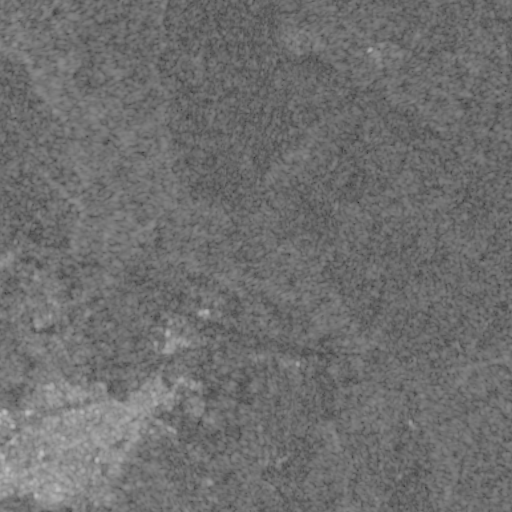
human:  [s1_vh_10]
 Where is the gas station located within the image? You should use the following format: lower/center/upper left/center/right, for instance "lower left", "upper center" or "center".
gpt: The gas station is located in the lower left of the image.
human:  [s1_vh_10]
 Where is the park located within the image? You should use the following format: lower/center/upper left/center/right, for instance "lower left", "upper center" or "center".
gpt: The park is located in the lower left of the image.
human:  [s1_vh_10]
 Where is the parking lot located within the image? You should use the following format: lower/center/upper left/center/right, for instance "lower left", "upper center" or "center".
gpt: The parking lot is located in the lower left of the image.
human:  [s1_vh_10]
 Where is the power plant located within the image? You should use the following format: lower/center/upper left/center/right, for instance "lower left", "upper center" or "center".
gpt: There is no power plant in the image.

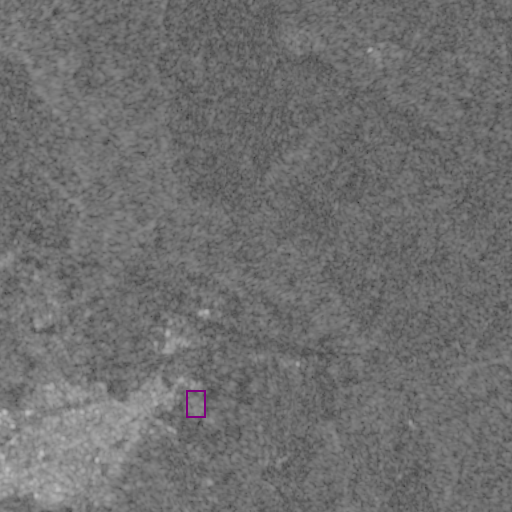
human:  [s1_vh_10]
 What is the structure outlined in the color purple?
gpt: The structure outlined in purple is a park.
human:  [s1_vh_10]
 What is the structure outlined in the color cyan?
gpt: There is no cyan outline.